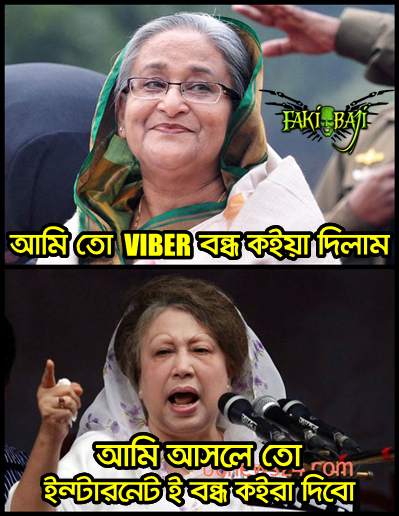
Caption: আমি তো VIBER বন্ধ কইয়া দিলাম আমি আসলে তো ইন্টারনেট ই বন্ধ কইরা দিবো
Label: non-hate